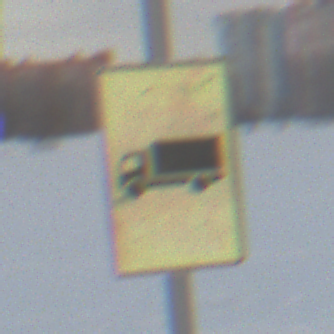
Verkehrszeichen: KFZZulaessigeGesamtmasse3Komma5TOhnePfeilsymbol
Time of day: SunriseSunset
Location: Outdoor (Nature)
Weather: PartlyCloudy
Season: NotSpecified
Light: Natural